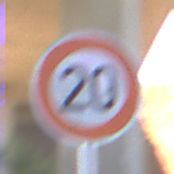
Verkehrszeichen: Geschwindigkeit20
Umgebung: Roofed, Underpass
Tageszeit: Midday
Wetter: Clear
Licht: Natural
Jahreszeit: NotSpecified
Kontrast: LowContrast